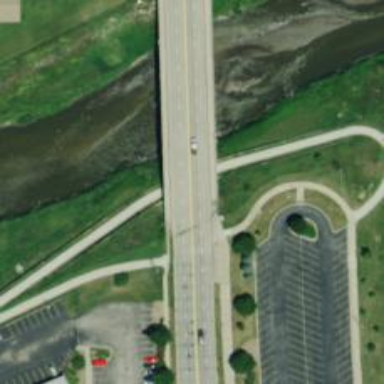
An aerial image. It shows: Footway on bridge.